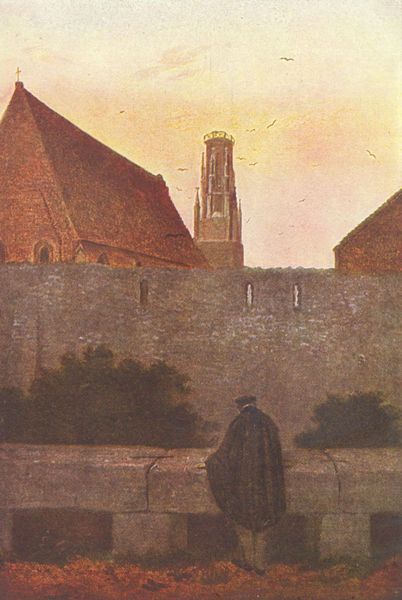
Titel: An der Stadtmauer
Künstler: Caspar David Friedrich
Standort: Dresden
Institution: Privatsammlung
Schlagwörter: baum, blätter, dunkel, gemälde, himmel, laub, mann, schatten, umhang, vogel, wolken, bäume, gelb, grün, kirchturm, stadt, abend, braun, fenster, frankreich, glas, grau, hell, hintergrund, hut, licht, orange, pastell, rücken, schwarz, stützen, vordergrund, weiss, zeichnung, dach, gebäude, gras, haus, rot, tier, beige, malerei, alt, kappe, mütze, architektur, falten, kragen, sockel, stehen, stein, steine, bild, holland, öl, dämmerung, einsamkeit, erde, häuser, morgen, strauch, vögel, brücke, brüstung, busch, büsche, einsam, gebüsch, kirche, sonne, sträucher, boden, figur, gewand, gold, haare, mantel, gebeugt, gotik, kontrast, rosa, brunnen, turm, deutschland, füße, rückenansicht, sitz, ansicht, bogen, auer, dorf, dächer, mauer, ziegel, sonnenuntergang, violett, backstein, herbst, bank, friedrich, romantik, spitz, stimmung, faltenwurf, allein, abendrot, skyline, gestalt, spitzweg, buch, burg, glockenturm, kloster, kreuz, dom, hinten, rückenfigur, druck, loch, friedhof, gebet, biedermeier, talar, glocke, spitzbogen, zeichnen, romantisch, gräber, mittelalter, abstützen, kapelle, stadtmauer, wien, caspar david friedrich, raben, sakralbau, satteldach, schiessscharten, dack, steinblöcke, lanzetten, eremit, dacj, blöcke, schießscharte, rost, amnn, eisamkeit, kape, scharten, kirchendach, brügge, dch, rott, pelerine, stadtturm, belfried, dießig, abens, schiesscharte, schiessschanzen, schießschanze, der mann, rückenbild, funge, tuem, sonnenaurgang, die mauer, mauer kirche, eisenklammer